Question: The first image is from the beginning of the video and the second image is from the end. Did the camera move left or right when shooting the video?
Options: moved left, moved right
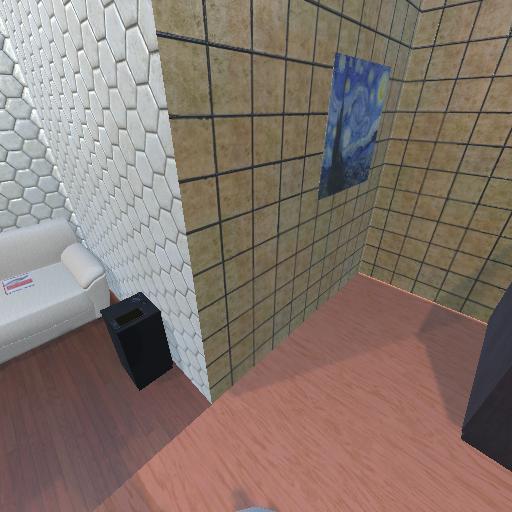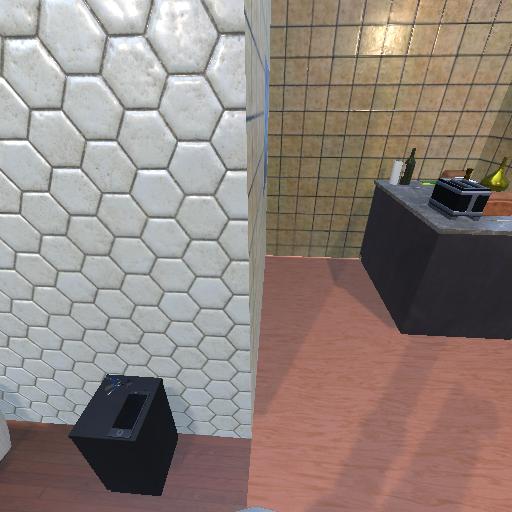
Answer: moved left